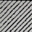
Piece: xx